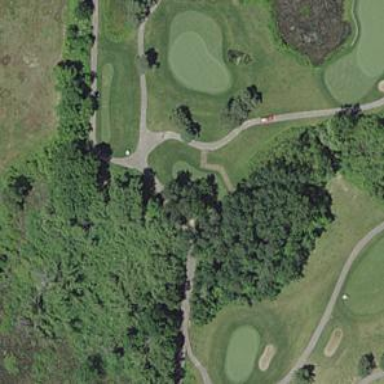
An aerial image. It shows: Path for both roads and golfers.